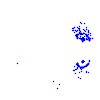
Particle: proton